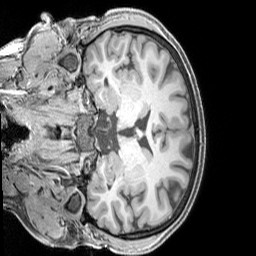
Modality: T1w
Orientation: coronal
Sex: male
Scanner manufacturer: siemens
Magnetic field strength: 3 T
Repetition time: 2.3 s
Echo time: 0.00226 s